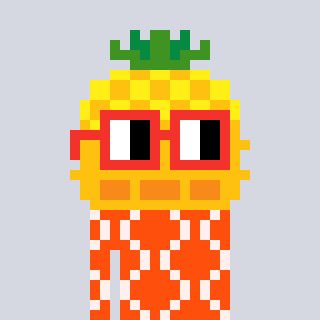
a pixel art character with square red glasses, a pineapple-shaped head and a orange-colored body on a cool background